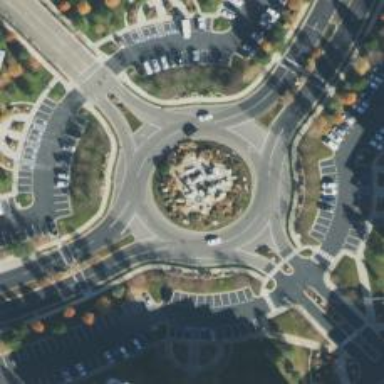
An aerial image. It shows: Tertiary road with asphalt surface leading to roundabout.